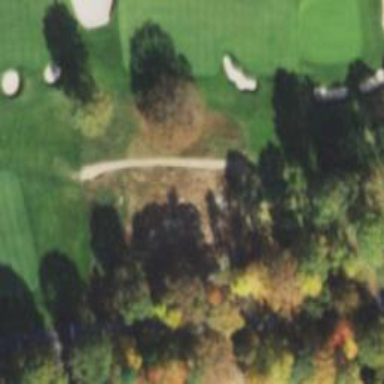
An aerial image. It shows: Path used for both walking and golf.